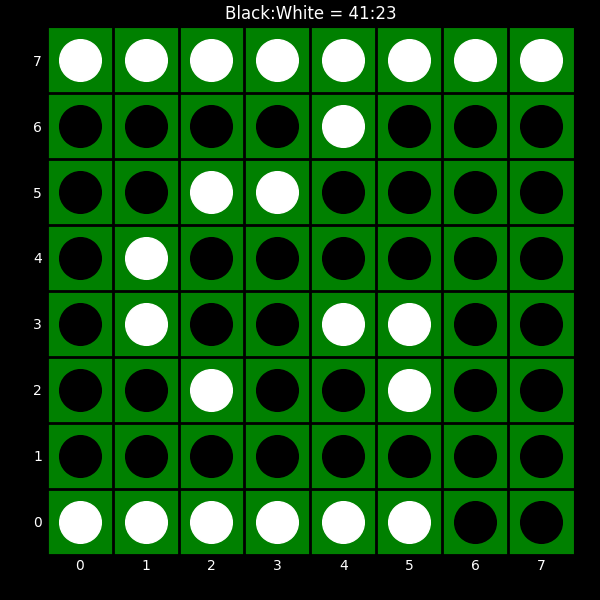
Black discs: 41
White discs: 23